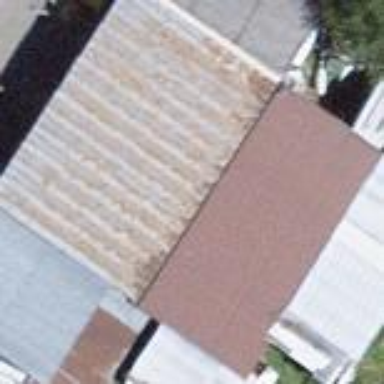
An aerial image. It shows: Shed building.